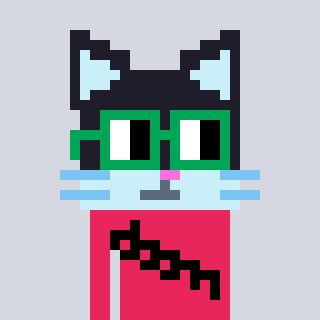
a pixel art character with square green glasses, a cat-shaped head and a redpinkish-colored body on a cool background